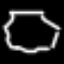
Label: octagon